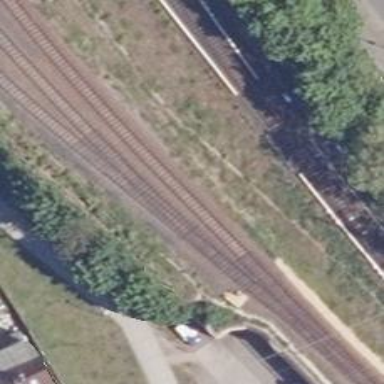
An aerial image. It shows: Railway switch.